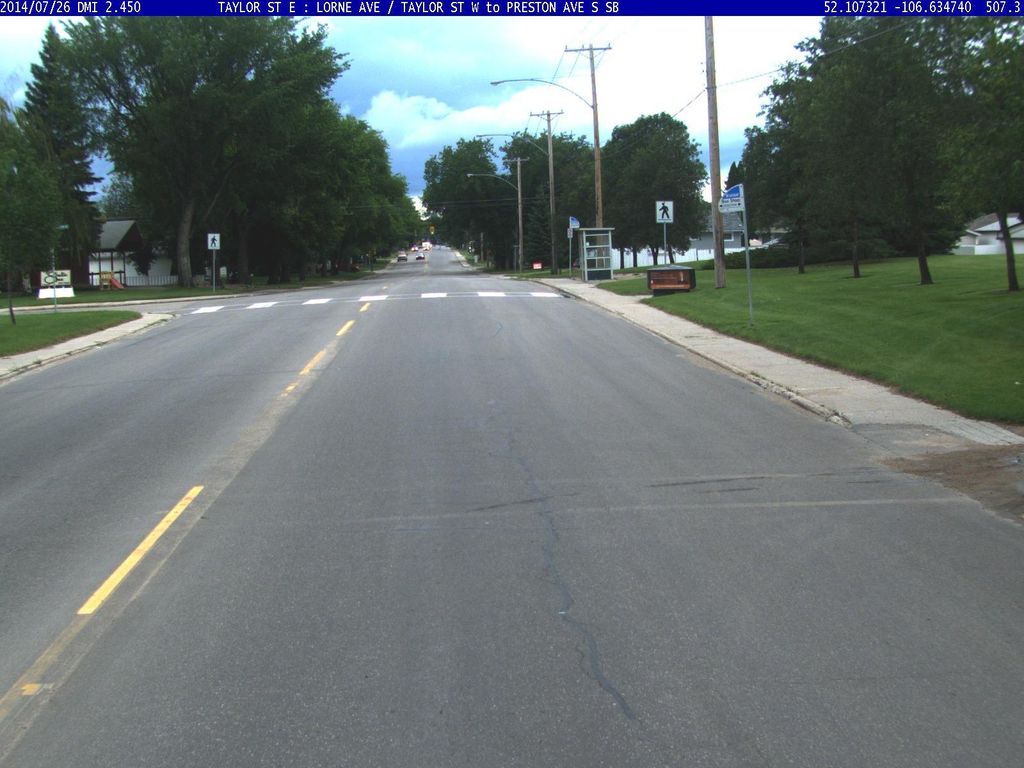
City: saskatoon